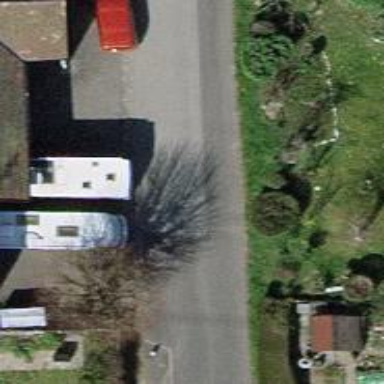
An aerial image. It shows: Post box.